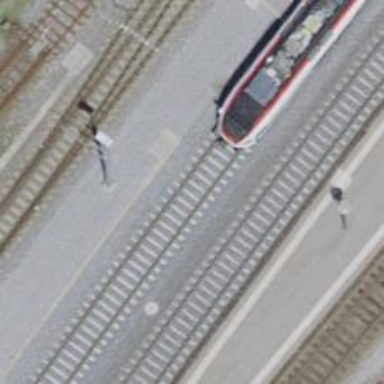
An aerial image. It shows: Single-track electrified railway with contact line.